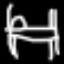
Label: bed